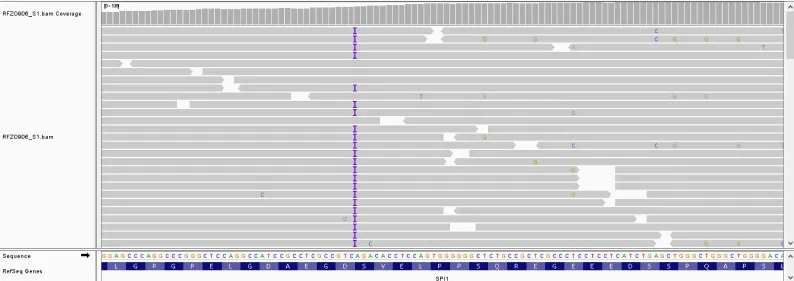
Integrative Genomics Viewer (IGV) showing insertion of one adenine nucleotide at position c.441 in exon 4 of the SPI gene.
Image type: chart (chart)